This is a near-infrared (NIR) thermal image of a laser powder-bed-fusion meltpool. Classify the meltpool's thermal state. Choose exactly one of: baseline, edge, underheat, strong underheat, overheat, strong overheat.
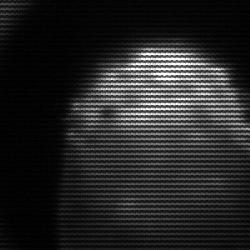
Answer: edge